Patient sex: F
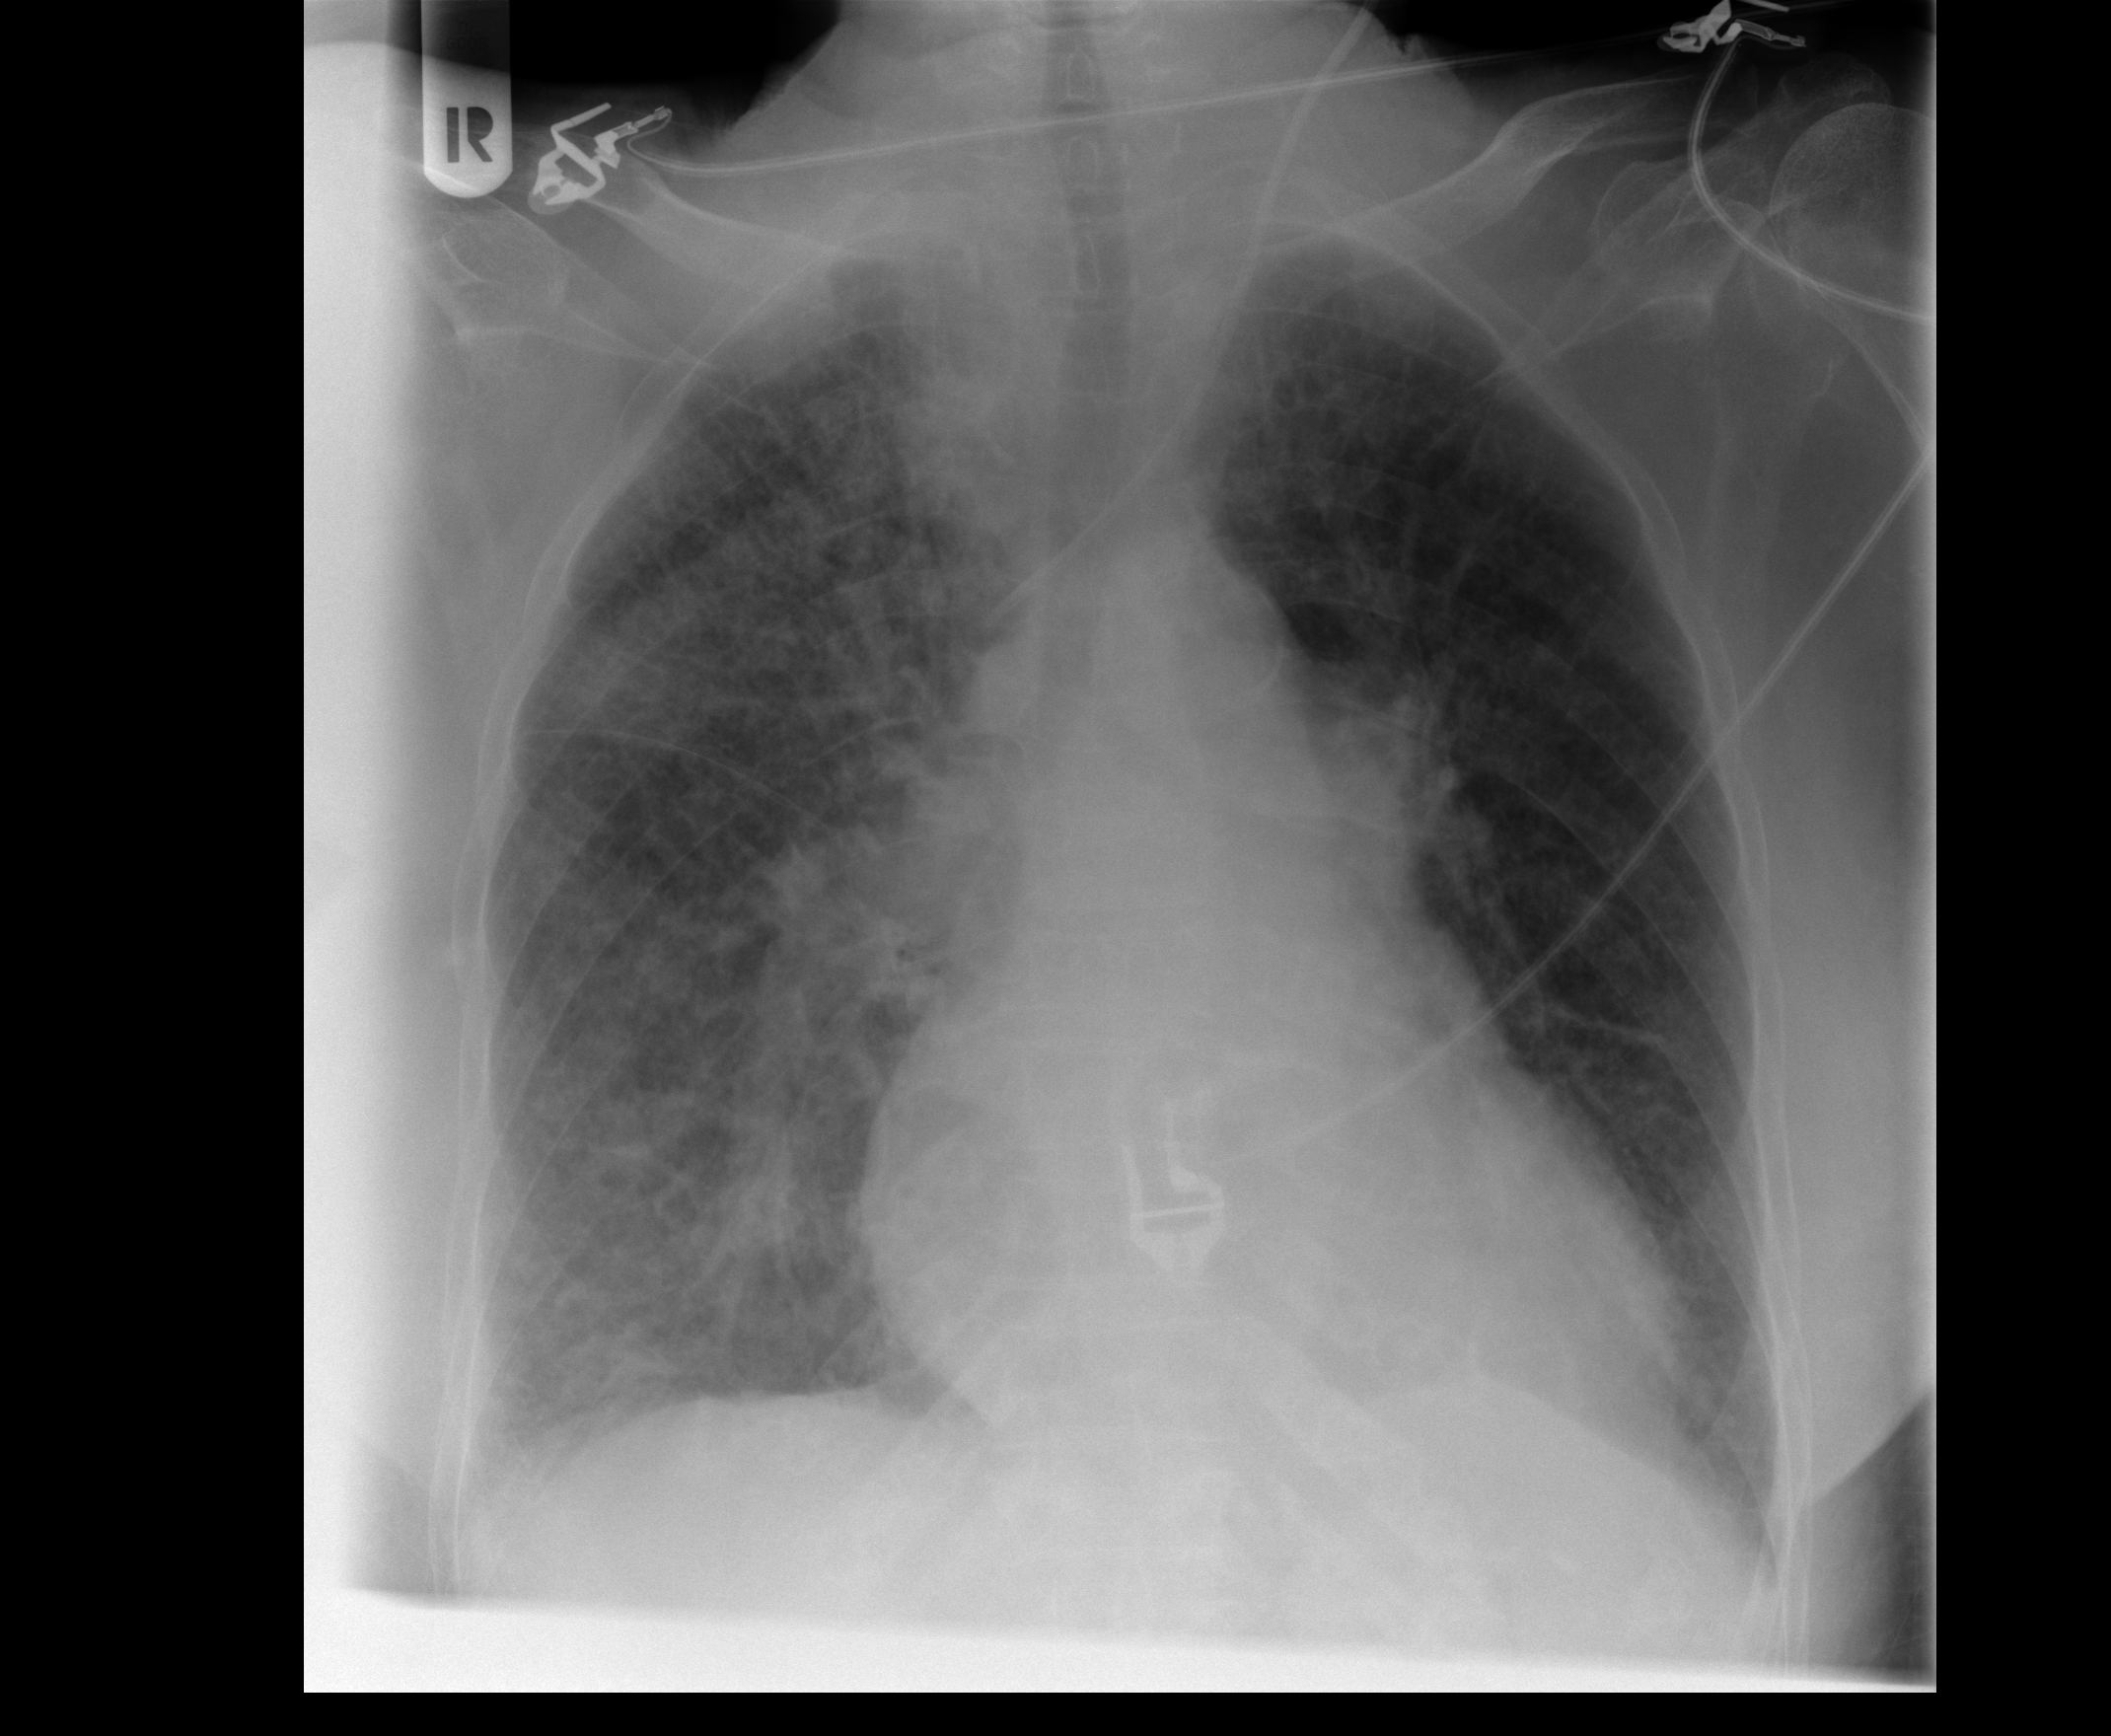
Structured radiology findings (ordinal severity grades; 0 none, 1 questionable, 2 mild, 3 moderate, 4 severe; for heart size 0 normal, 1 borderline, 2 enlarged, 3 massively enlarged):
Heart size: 1
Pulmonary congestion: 0
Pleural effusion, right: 0
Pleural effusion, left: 0
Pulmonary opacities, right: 3
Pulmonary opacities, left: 0
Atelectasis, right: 2
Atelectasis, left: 0